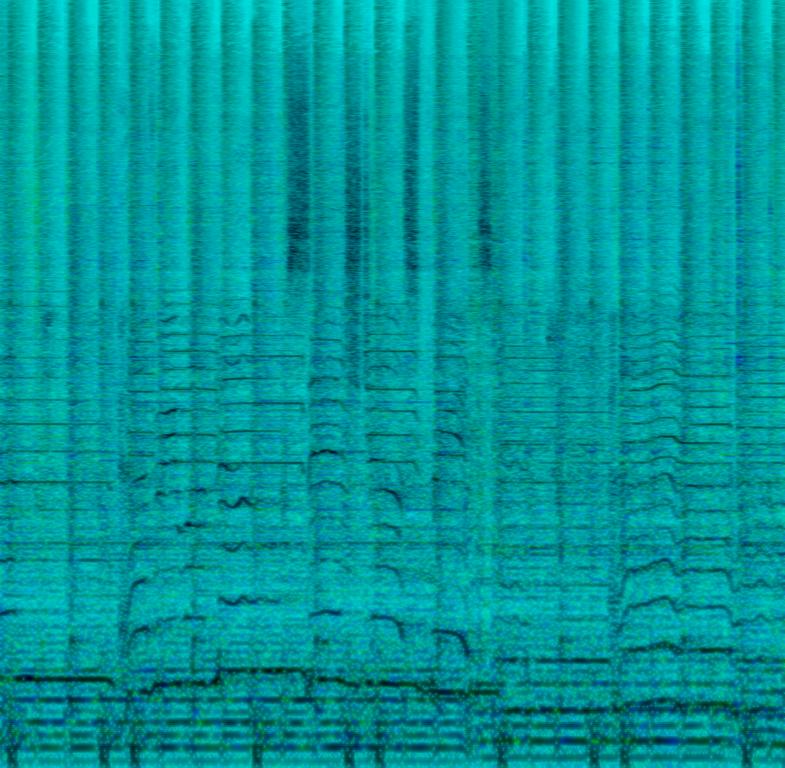
The Soft rock song features a mellow female vocal singing the same melody as the lead electric guitar, followed by widely spread acoustic rhythm guitars, simple bass, soft kick hits, punchy snare, simple hi hats, shimmering open hats and energetic crash cymbals. There is a short snare roll at some point in the loop. The stereo bass guitar is what makes the stereo image imbalance and therefore the song sounds lower in quality.